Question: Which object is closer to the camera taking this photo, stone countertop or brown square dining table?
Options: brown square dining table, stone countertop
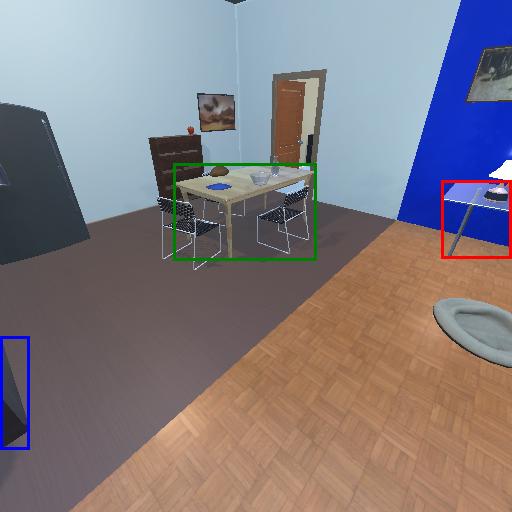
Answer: brown square dining table